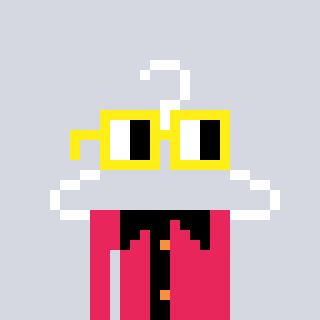
a pixel art character with square yellow glasses, a hanger-shaped head and a redpinkish-colored body on a cool background